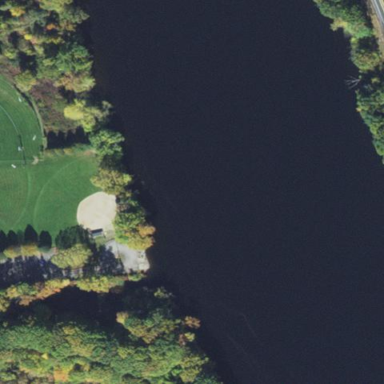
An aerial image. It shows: Park.